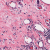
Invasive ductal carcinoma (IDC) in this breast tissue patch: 0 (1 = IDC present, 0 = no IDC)